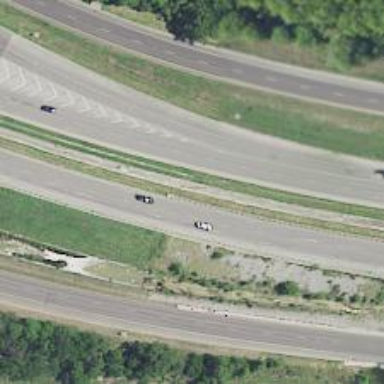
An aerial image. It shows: Asphalt motorway.